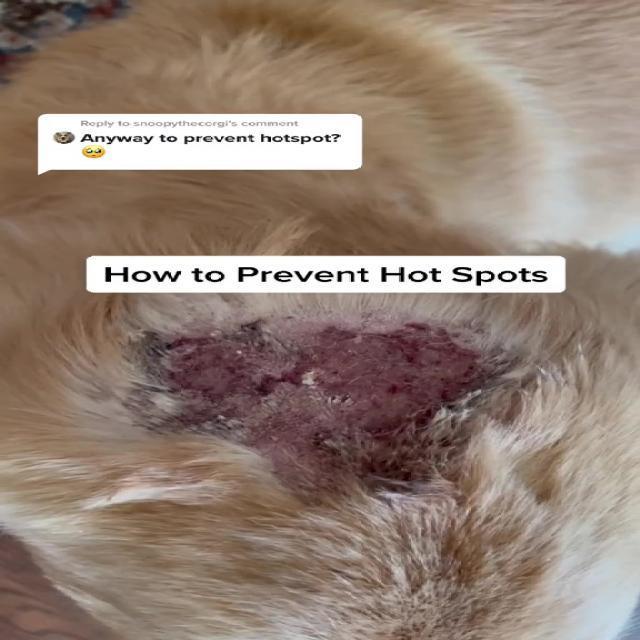
Canine dermatitis — inflammation of the skin presenting with erythema, pruritus, papules, and excoriation. May be allergic, contact, or atopic in origin.